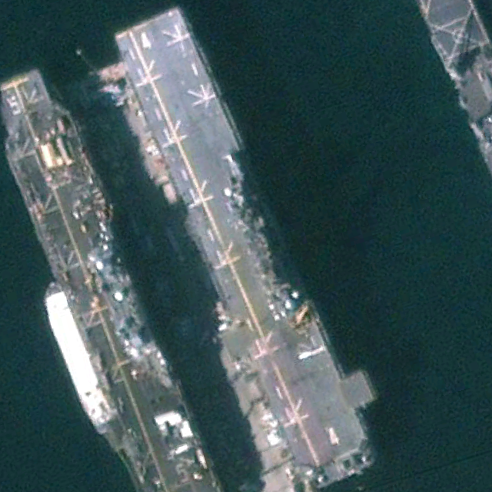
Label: assault